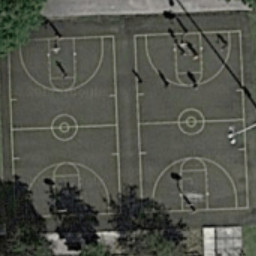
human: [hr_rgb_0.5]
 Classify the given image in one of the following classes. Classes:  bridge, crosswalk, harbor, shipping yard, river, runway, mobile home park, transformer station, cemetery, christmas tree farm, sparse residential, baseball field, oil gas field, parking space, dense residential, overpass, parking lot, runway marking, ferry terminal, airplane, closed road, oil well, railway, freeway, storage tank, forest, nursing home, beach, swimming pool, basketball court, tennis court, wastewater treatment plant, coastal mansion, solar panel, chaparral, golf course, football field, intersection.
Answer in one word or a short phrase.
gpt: basketball court